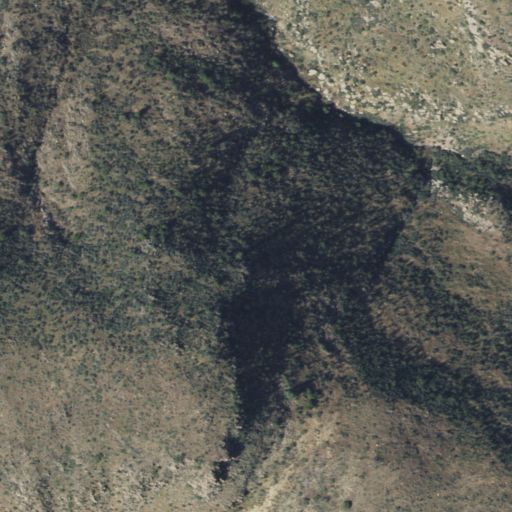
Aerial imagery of plain(s) in Arizona named Tournament Flat containing only shrub